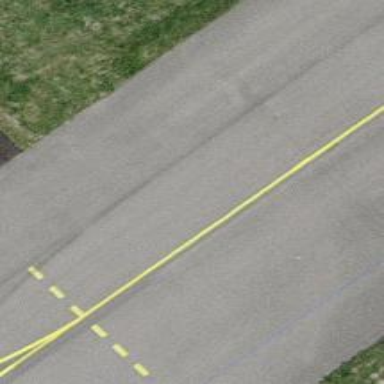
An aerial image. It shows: Image of taxiway at airport.